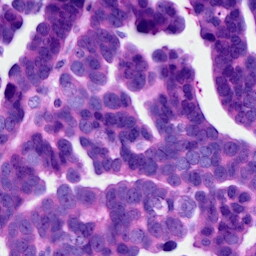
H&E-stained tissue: Ovarian